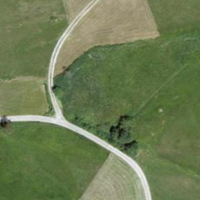
EUNIS habitat code: 26
Species observed at this site:
Succisa pratensis
Phragmites australis